Question: I have a header bar (kinda like menu) and 4 fragments (MAIN, A, B, C) from which the MAIN should be 'main/root' fragment for backstack.
Problem i have is when user via menu goes for example MAIN > A > B > C.
If i simply use backstack it will go in reverse order which i don't want.
I need back button to go back to MAIN no matter how user navigated to one of those 3.

My current code (which is wrong, it quits app when not in MAIN and current fragment is switched from other non-MAIN fragment) looks like this:
'''
private void SwitchFragment(Fragment pFragment)
{
FragmentTransaction ft = getSupportFragmentManager().beginTransaction();
ft.replace(R.id.main_fl_fragmentcontainer, pFragment);
if (_CurrentFragment == _Frag_Main)
ft.addToBackStack(null);
ft.commit();
_CurrentFragment = pFragment;
}
'''
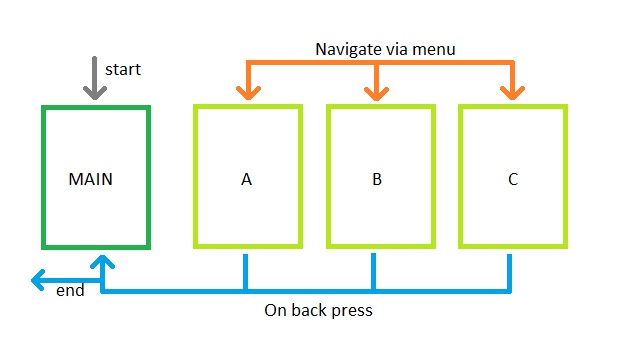
Answer: Your stack must contains 2 fragments at maximum
Main is visible
Main is onBackstack / AorBorC is visible.
User click on back ==> Main is visible.
User click on back ==> application end
I suppose A / B / C are displayed in the same view so in this case,
When user click on your Menu, you have to check if A/ B / C is currently displayed and replace it by the one selected by the user.
'''
private void displayFragment(Fragment pFragment) {
Fragment fr = getSupportFragmentManager()
.findFragmentById(R.id.main_fl_fragmentcontainer);
FragmentTransaction ft = getSupportFragmentManager().beginTransaction();
ft.replace(R.id.main_fl_fragmentcontainer, pFragment);
if (_CurrentFragment == _Frag_Main) {
ft.addToBackStack(null);
}
ft.commit();
_CurrentFragment = pFragment;
}
'''
can override 'OnBackPressed' method of your activity.